Interaction volume radius: 5 \u00c5
Interaction volume height: 10 \u00c5
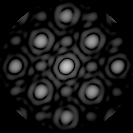
Disorder parameter: 0.05923